Field crop: maize
Growth stage: 2
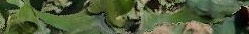
Species: maize